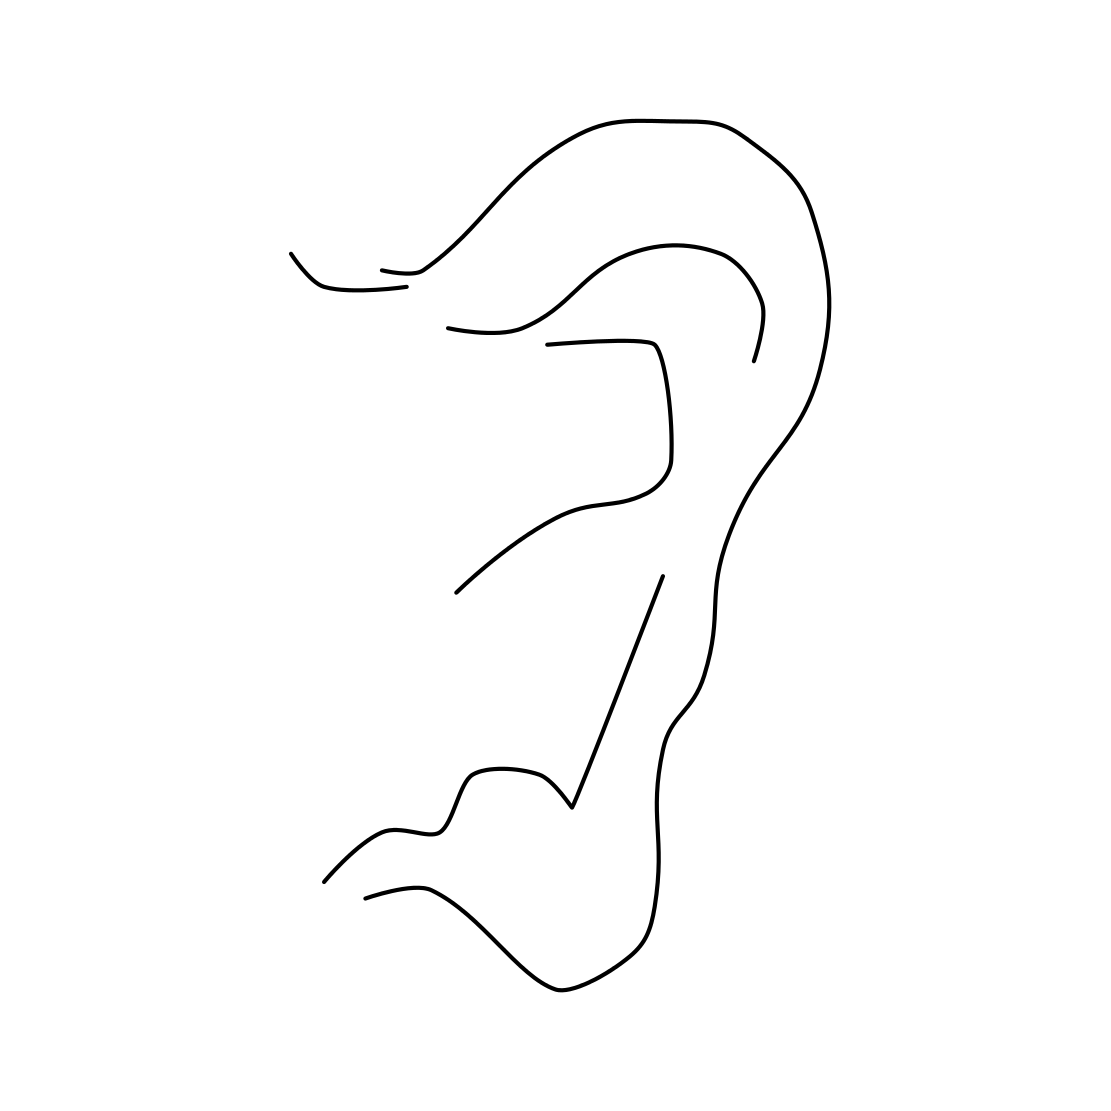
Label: ear